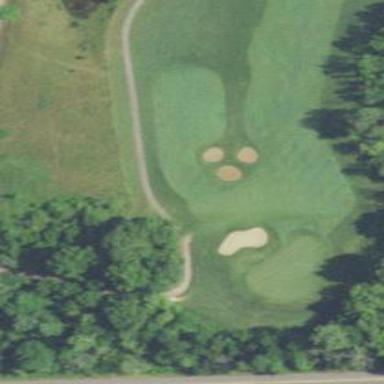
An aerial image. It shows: Grassy area designated as golf fairway.